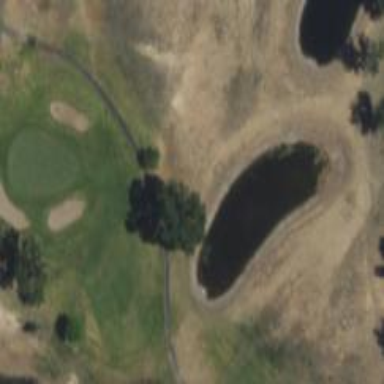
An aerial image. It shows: Picturesque scene of golf course with lateral water hazard.